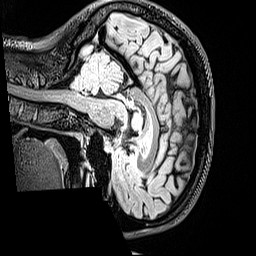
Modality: FLAIR
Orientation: sagittal
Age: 21
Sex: female
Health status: healthy
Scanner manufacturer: siemens
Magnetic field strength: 3 T
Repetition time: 5 s
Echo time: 0.388 s